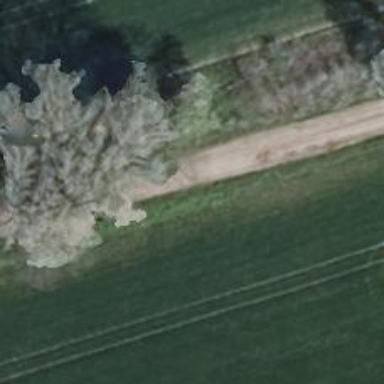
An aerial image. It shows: Row of deciduous broadleaved trees.